Field crop: maize
Growth stage: 2
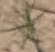
Species: salsola